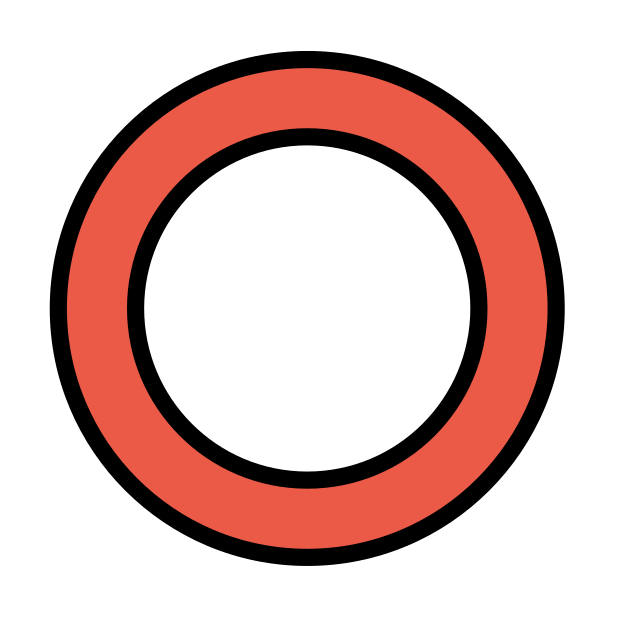
Emoji: ⭕
Name: heavy large circle
Unicode: 0x2b55